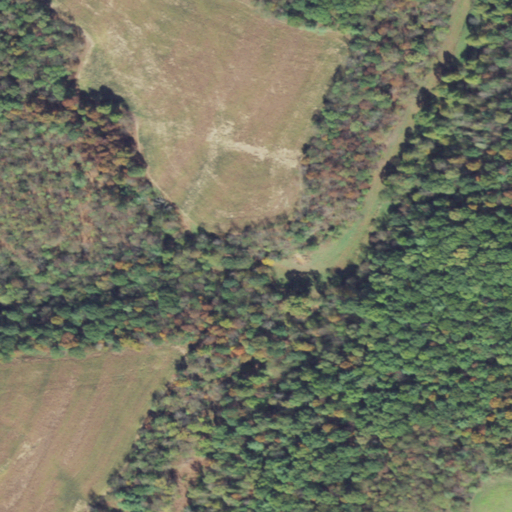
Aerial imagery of valley in Pennsylvania named Ditch Run Hollow containing deciduous forest, cultivated crops, mixed forest, and pasture